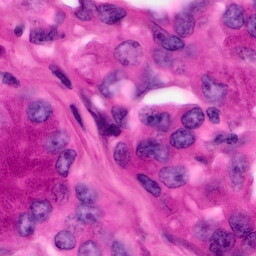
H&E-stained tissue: Pancreatic